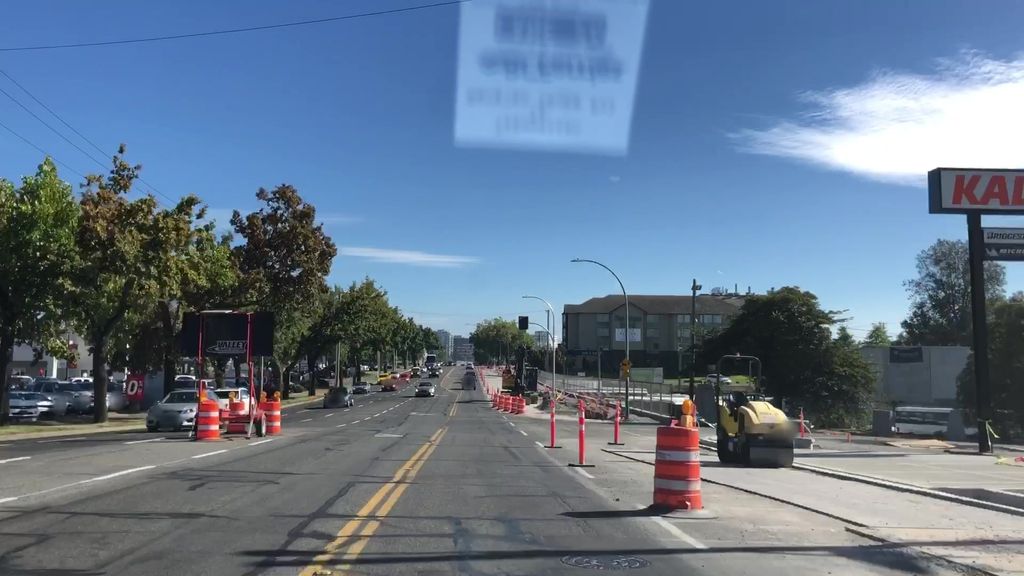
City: victoria